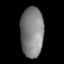
Tissue: lung
Cell type: Endothelial cells
Senescence score: 0.6816
Nuclear area (px): 1125
Mean DAPI intensity: 129.764